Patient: sex M, age 42
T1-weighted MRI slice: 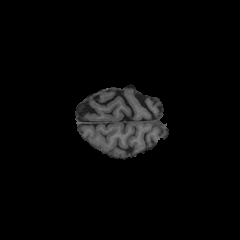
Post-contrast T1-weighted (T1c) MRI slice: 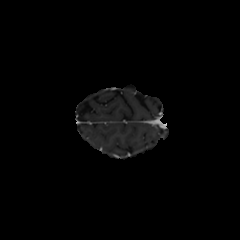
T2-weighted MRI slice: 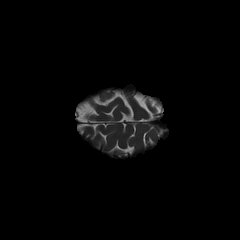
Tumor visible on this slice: no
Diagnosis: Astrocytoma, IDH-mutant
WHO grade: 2